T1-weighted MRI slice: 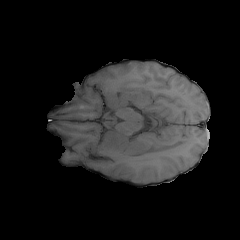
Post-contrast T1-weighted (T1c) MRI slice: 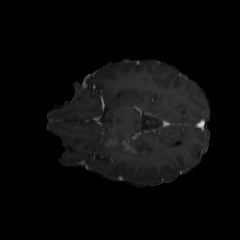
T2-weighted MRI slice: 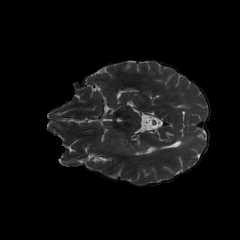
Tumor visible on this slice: yes